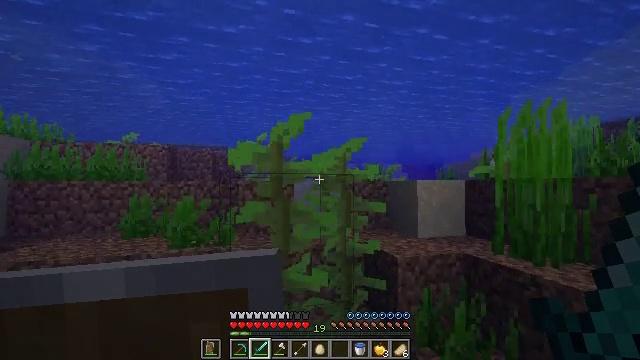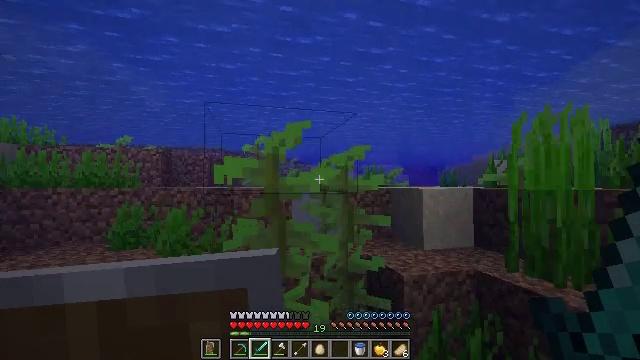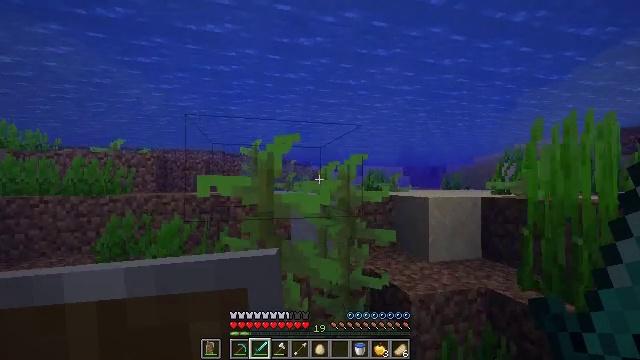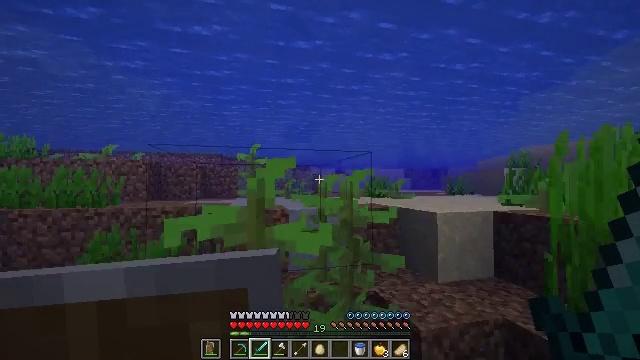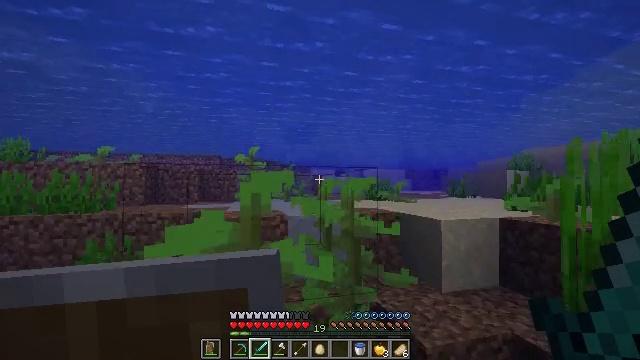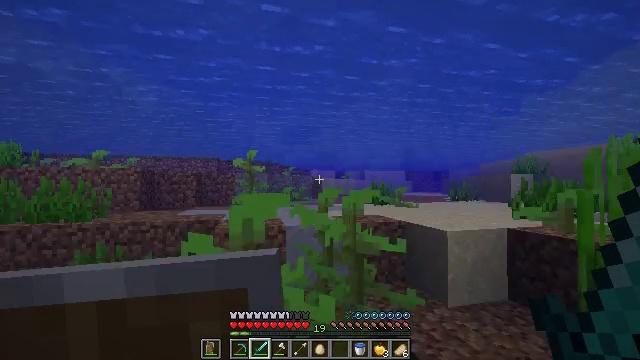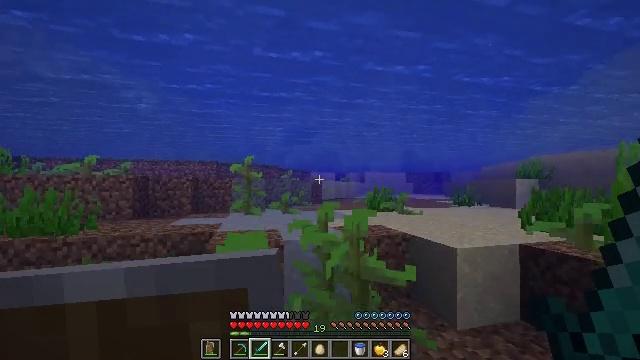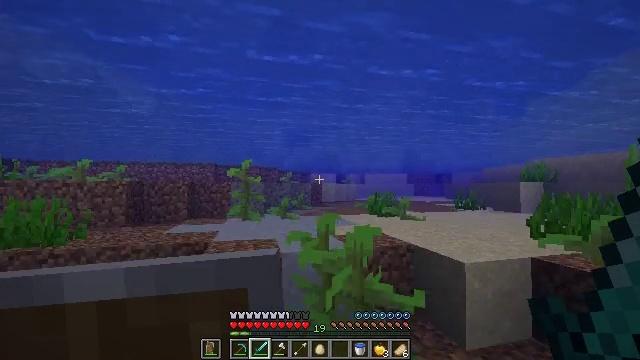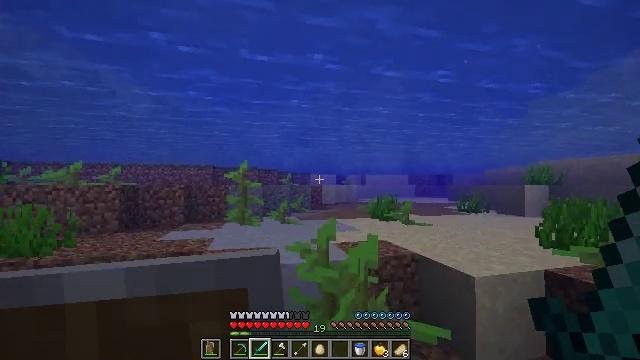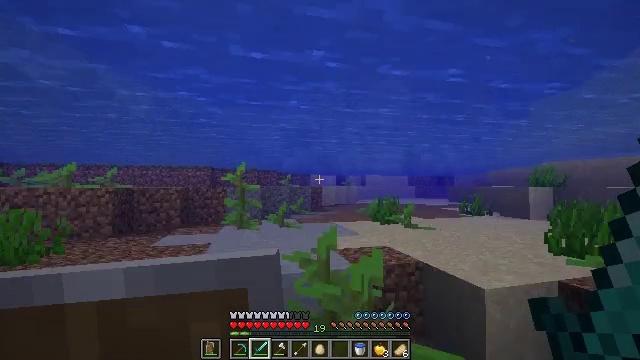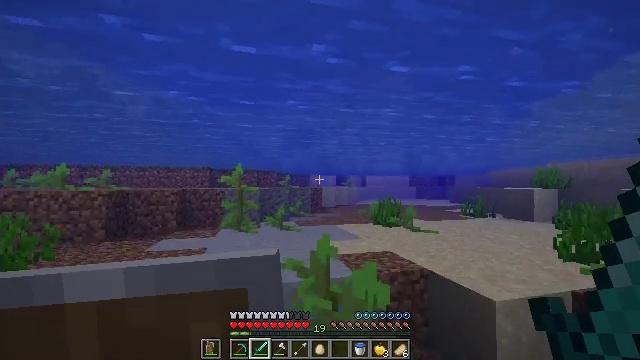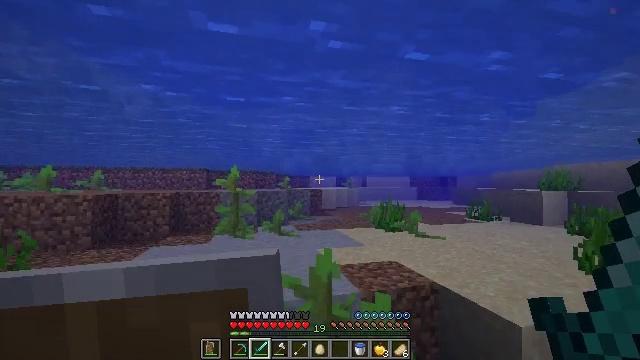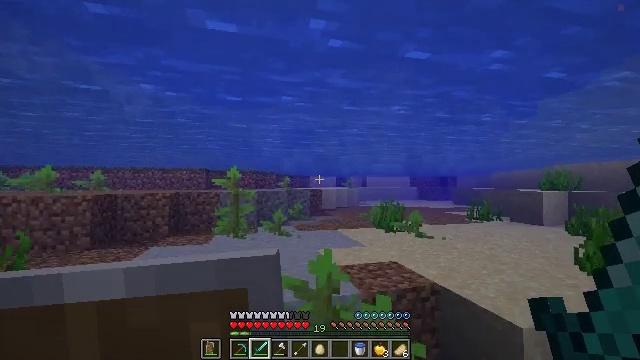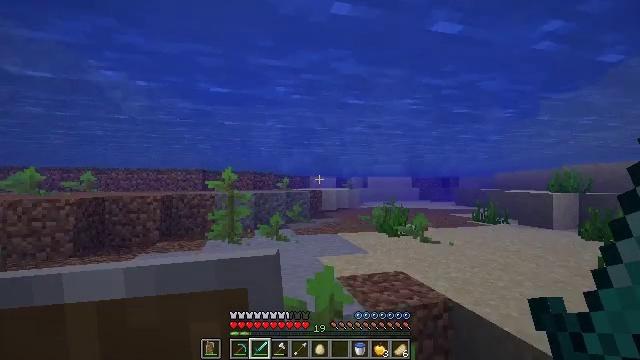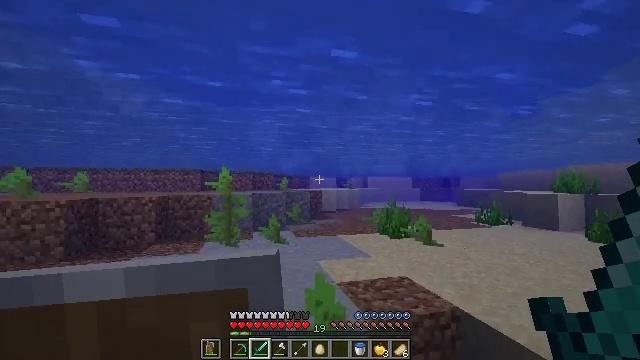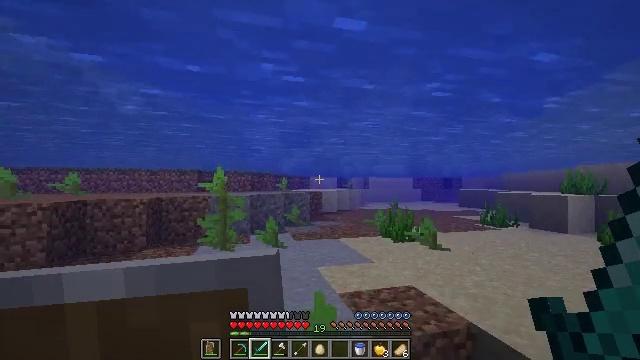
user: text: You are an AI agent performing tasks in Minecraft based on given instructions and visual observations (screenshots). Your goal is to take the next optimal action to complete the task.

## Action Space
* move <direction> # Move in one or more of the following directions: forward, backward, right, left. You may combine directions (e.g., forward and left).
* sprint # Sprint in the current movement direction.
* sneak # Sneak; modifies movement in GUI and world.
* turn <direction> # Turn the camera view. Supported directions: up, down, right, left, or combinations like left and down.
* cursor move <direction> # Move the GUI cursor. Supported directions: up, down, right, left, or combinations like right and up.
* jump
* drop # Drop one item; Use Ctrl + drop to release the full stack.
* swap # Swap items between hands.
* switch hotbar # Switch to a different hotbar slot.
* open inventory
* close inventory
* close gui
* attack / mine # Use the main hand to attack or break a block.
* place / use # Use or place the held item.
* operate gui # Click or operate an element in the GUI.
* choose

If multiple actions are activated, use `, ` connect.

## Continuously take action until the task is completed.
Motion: motion action
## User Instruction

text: Dig up some sand.
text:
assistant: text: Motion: move forward, sprint, jump
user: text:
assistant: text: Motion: move forward, sprint, jump
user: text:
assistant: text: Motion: move forward, sprint, jump
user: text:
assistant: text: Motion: move forward, sprint, jump
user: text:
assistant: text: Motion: move forward, sprint, jump
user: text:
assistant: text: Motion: move forward, sprint, jump
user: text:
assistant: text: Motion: move forward, sprint
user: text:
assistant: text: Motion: move forward, sprint
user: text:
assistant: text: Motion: move forward, sprint
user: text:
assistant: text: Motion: move forward, sprint
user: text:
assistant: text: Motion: move forward, sprint
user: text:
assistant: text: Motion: move forward, sprint
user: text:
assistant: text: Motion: move forward, sprint
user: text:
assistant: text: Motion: move forward, sprint
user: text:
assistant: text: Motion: move forward, sprint
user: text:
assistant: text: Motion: move forward, sprint
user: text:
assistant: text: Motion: move forward, sprint
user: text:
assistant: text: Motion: move forward, sprint
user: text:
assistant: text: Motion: move forward, sprint
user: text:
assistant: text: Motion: move forward, sprint
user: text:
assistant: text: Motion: move forward, sprint
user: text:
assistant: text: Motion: move forward, sprint
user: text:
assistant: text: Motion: move forward, sprint
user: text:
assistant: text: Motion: move forward, sprint
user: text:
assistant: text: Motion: move forward, sprint
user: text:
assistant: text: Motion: move forward, sprint
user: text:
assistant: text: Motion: move forward, sprint
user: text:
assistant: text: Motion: move forward, sprint
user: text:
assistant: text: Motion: move forward, sprint
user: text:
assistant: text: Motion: move forward, sprint